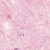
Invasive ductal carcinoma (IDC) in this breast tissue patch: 0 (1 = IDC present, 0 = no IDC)